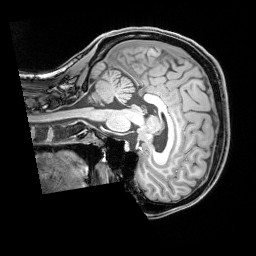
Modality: T1w
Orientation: sagittal
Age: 29
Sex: female
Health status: healthy
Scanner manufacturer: siemens
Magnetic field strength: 3 T
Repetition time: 1.65 s
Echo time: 0.00182 s